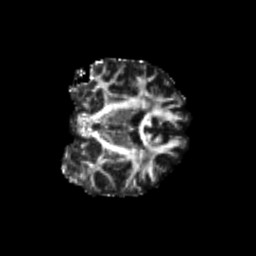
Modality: FA
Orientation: coronal
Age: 22
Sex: female
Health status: healthy
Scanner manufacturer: philips
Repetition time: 7.398 s
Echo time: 0.08599 s